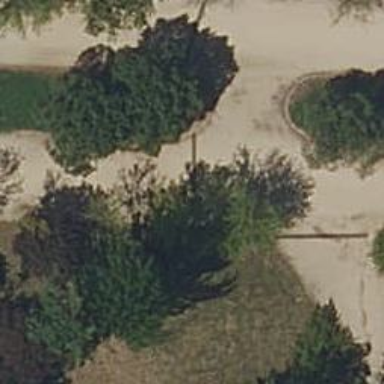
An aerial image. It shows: Footway on sandy surface.